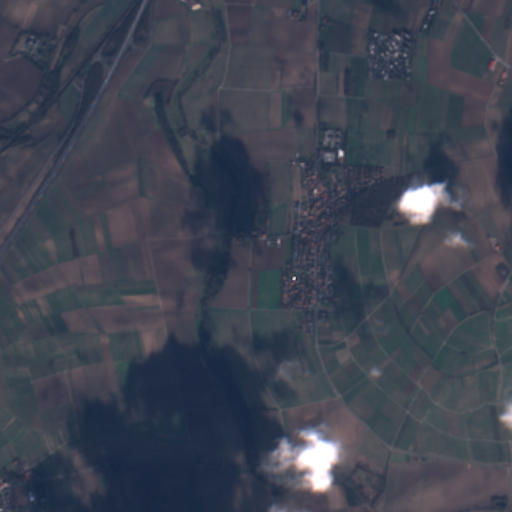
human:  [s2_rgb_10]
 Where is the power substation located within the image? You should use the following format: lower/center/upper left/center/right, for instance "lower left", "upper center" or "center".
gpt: The power substation is located in the center right of the image.
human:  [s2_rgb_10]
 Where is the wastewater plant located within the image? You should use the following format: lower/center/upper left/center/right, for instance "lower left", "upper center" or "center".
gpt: The wastewater plant is located in the upper left of the image.
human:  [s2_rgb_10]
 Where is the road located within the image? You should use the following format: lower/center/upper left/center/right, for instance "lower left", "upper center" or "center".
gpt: There is no road in the image.